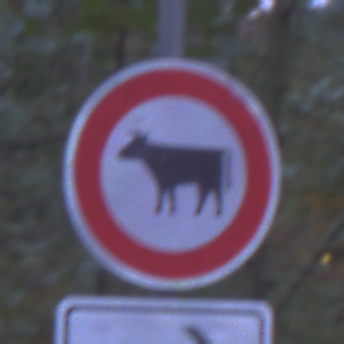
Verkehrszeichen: VerbotViehtrieb
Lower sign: RichtungsangabeDurchPfeile5
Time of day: Night
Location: Outdoor (Suburban)
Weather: PartlyCloudy
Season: NotSpecified
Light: Artificial